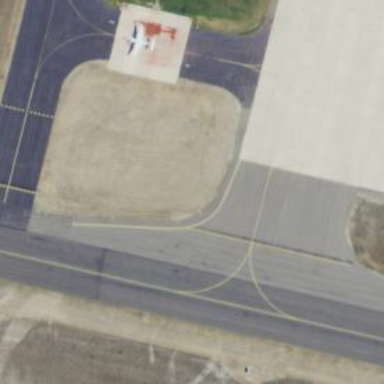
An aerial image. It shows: Image of taxiway at airport.